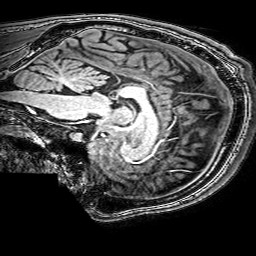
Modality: T1w
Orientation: sagittal
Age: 25
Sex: male
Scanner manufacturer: philips
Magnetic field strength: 3 T
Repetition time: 0.009 s
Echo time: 0.0035 s